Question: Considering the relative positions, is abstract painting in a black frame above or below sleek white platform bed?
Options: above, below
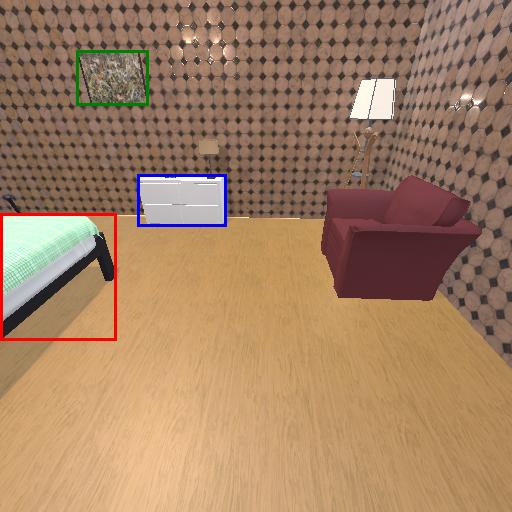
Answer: above